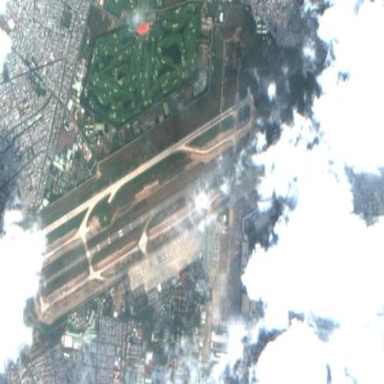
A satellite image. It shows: International public aerodrome (airport).